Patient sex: M
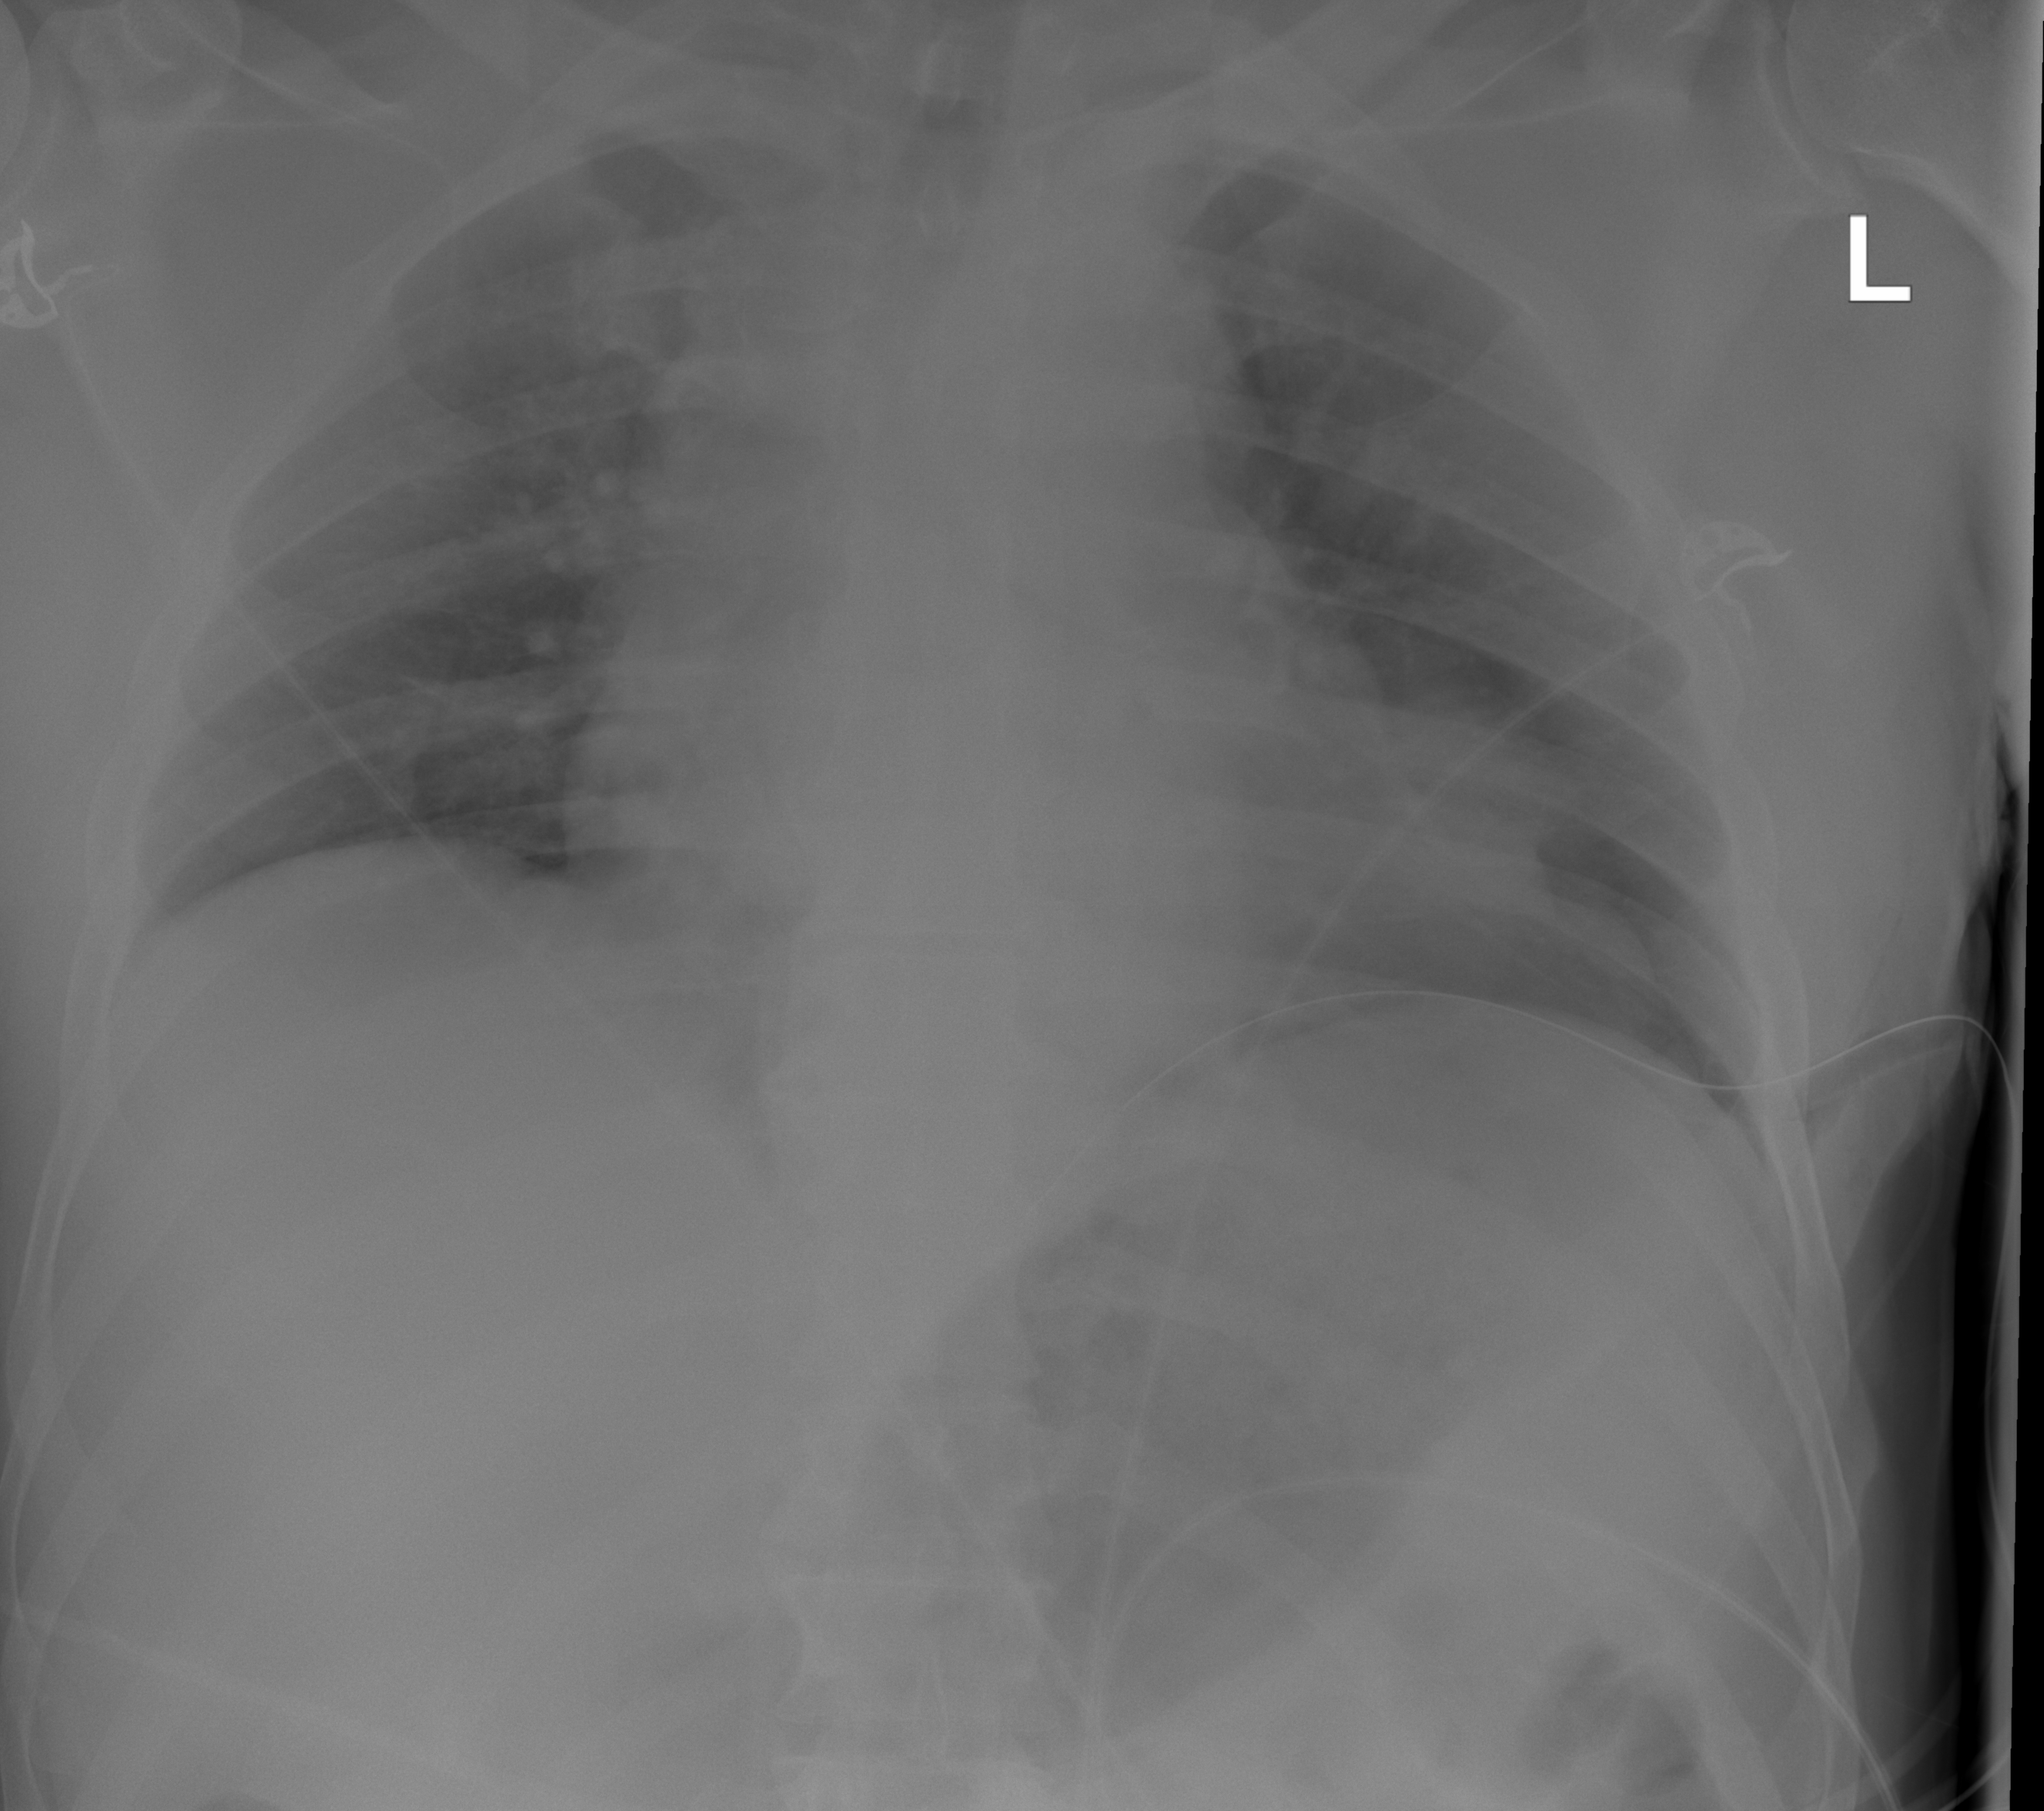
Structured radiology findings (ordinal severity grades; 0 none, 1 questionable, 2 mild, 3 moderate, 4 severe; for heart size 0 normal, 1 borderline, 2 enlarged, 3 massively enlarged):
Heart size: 2
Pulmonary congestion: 2
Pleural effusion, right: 0
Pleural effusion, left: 0
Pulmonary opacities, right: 0
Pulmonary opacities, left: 0
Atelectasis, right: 0
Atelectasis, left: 2